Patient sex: M
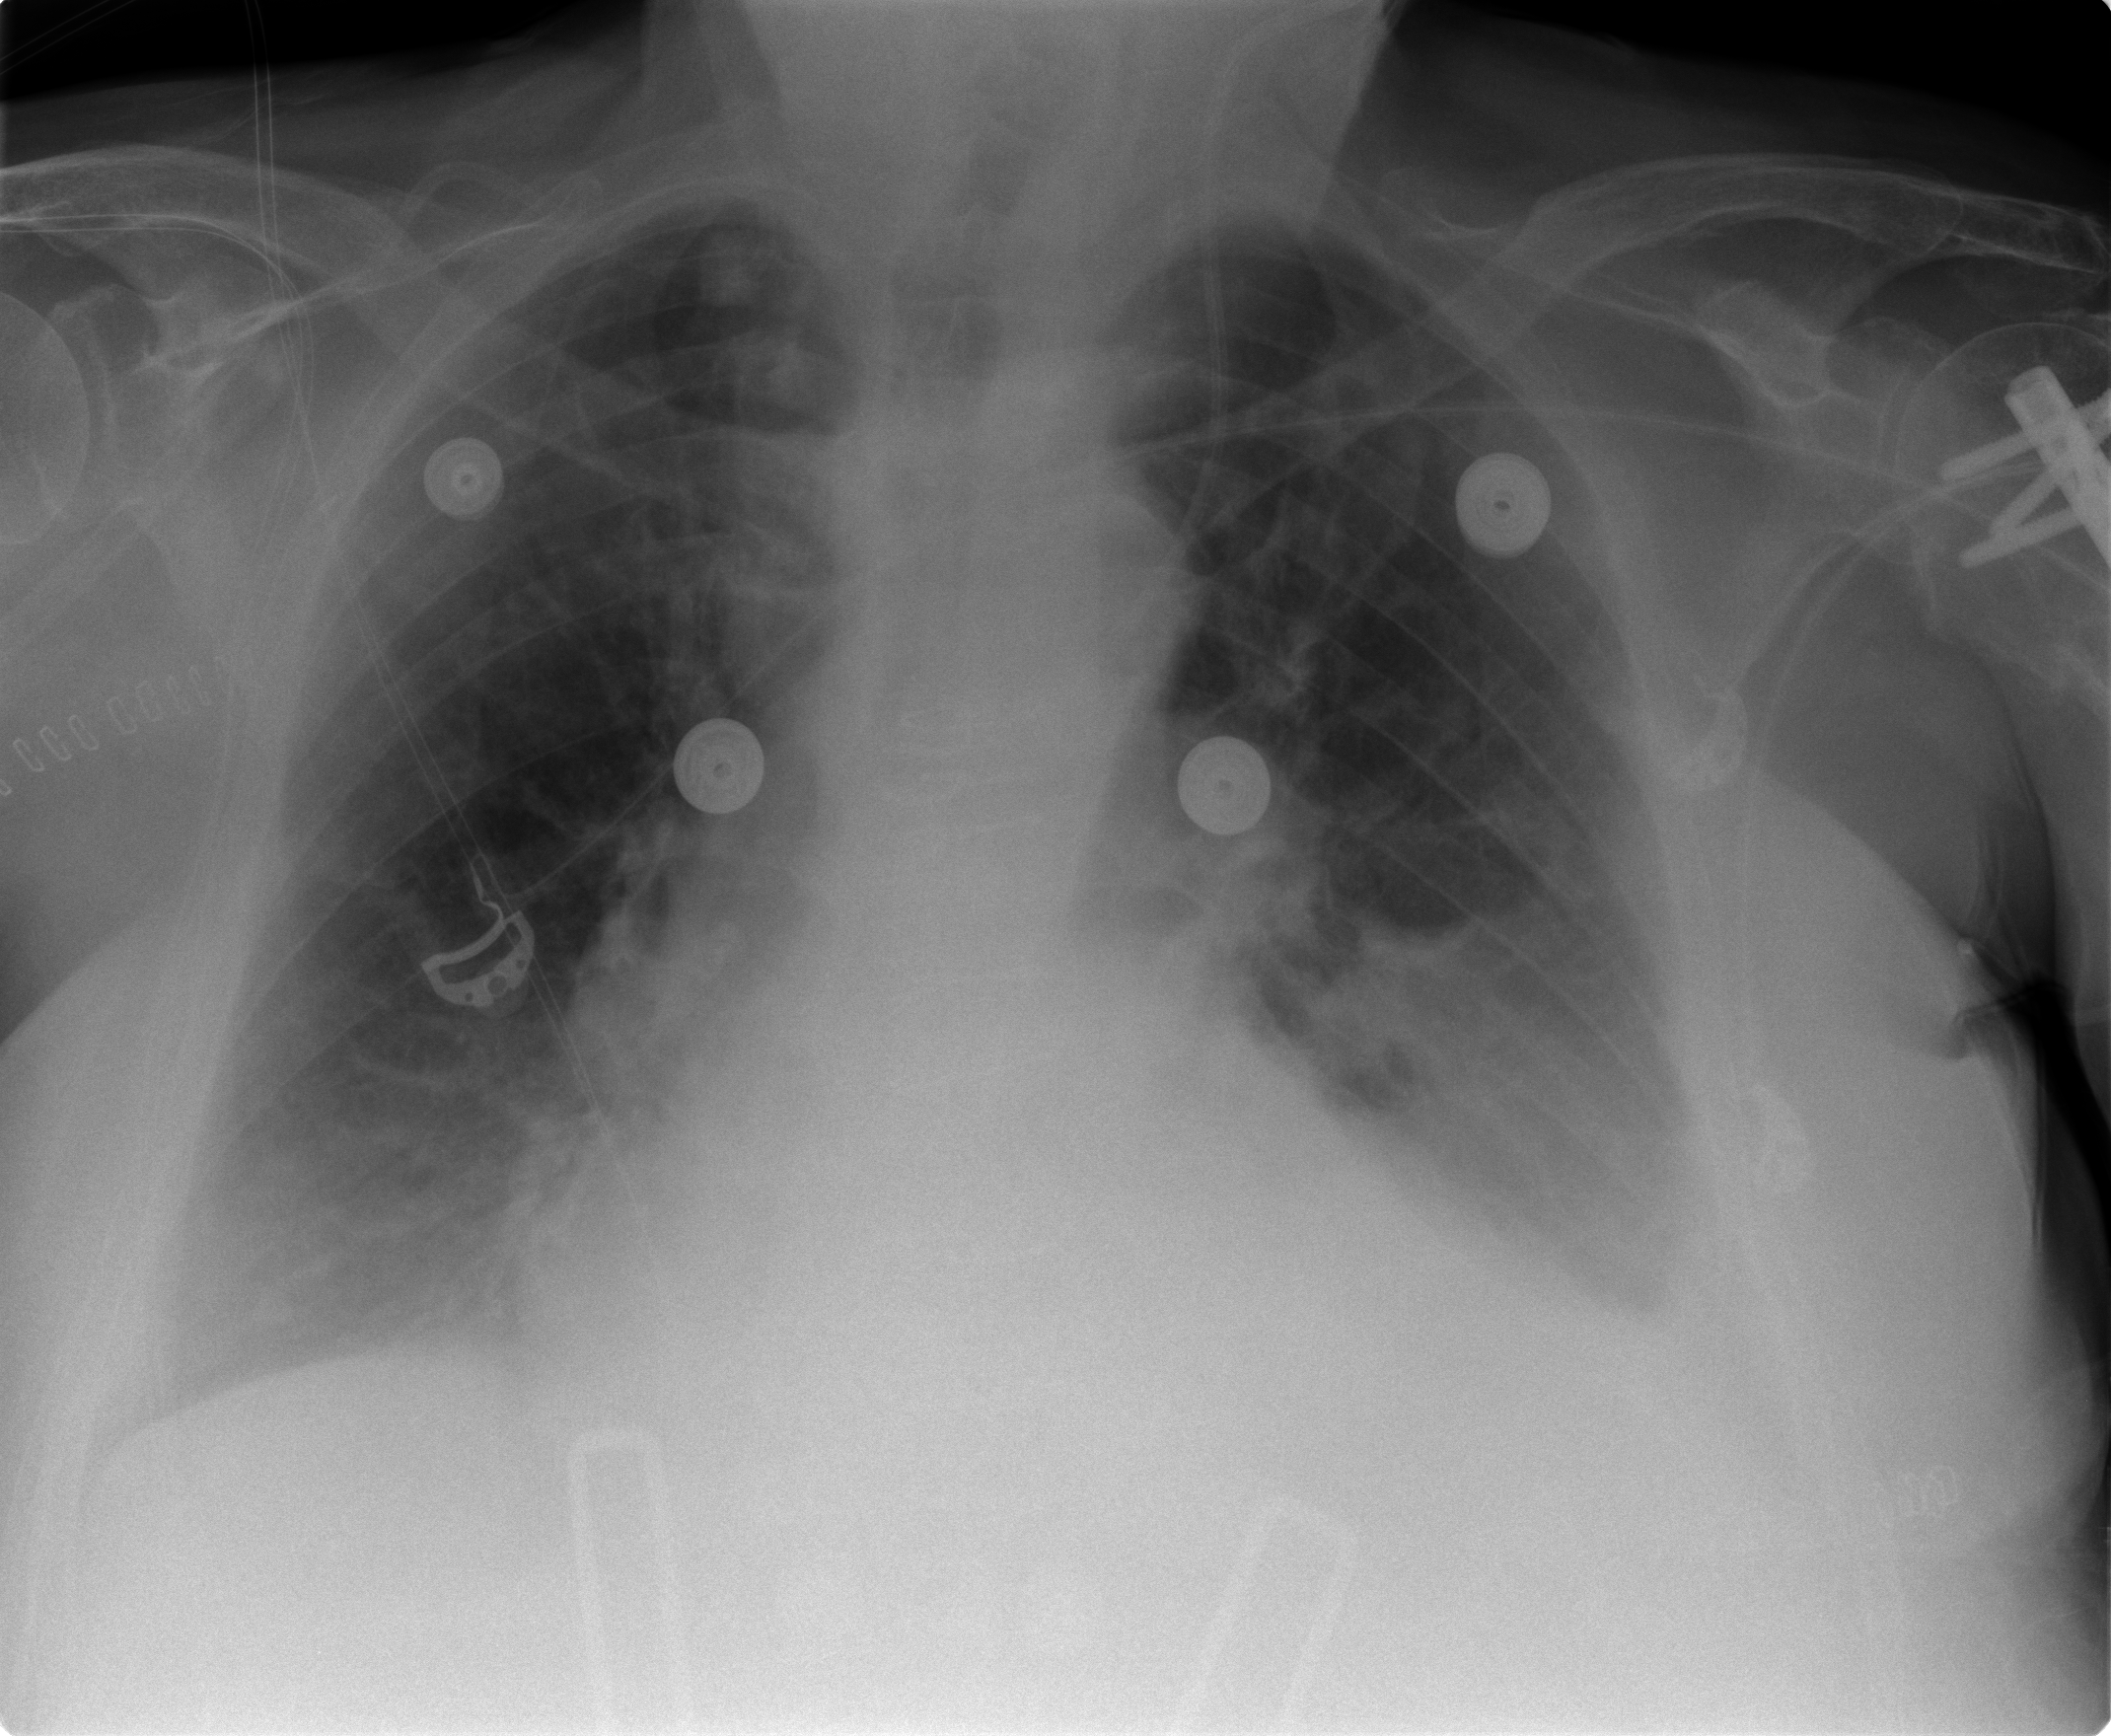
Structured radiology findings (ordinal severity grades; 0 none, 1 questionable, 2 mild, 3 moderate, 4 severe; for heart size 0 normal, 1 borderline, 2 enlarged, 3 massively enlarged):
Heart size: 2
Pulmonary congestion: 2
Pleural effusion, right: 2
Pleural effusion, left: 2
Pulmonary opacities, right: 0
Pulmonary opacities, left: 0
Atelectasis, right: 2
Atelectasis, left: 2